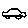
Label: car